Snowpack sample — Buffalo Mountain, Silverthorne, Colorado, USA (2/22/26, 2:02 PM MST)
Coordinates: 39.622, -106.113
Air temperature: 33 °F
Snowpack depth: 63 cm
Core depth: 30 cm
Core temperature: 24.8 °F
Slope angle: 11°, slope face: 116°
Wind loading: low
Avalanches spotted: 0
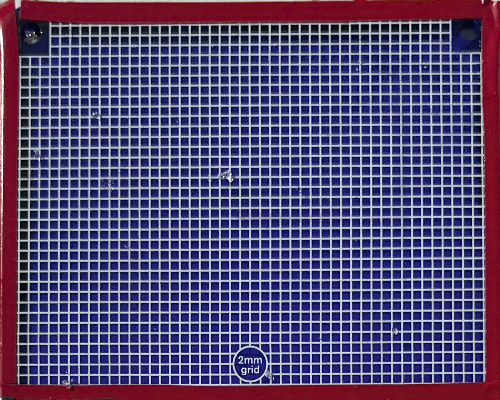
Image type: profile
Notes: In a firebreak similar to site 1, minimal wind loading with no spotted avalanches (not many faces in view though)